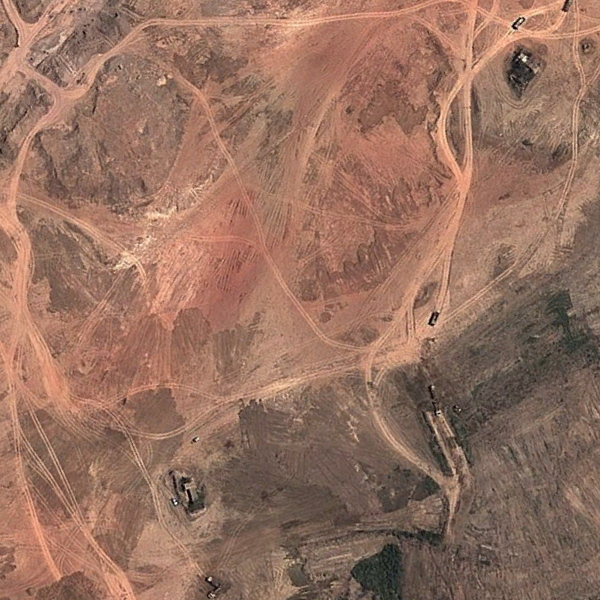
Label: BareLand